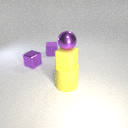
large yellow rubber cylinder below small purple metal sphere